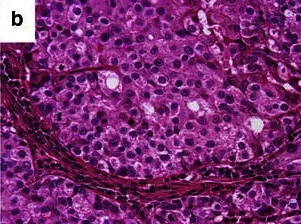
B; The lung metastasis from breast cancer that was resected when the patient was 42 years old (H&E).
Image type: pathology (h&e)